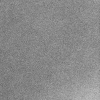
Atmospheric dust classification: dusty